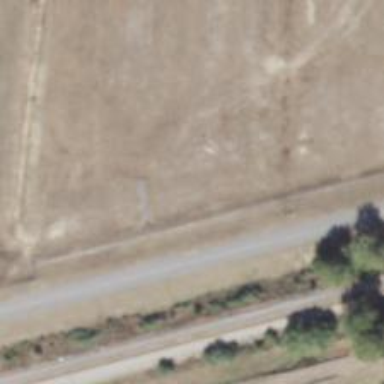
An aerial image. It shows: Abandoned spur railway.